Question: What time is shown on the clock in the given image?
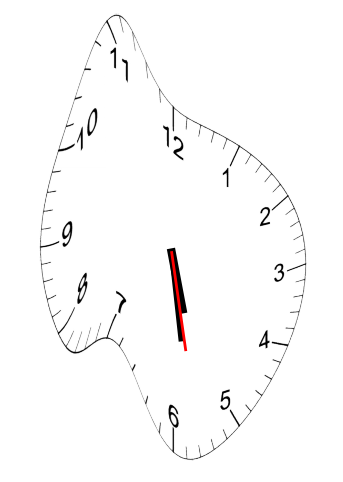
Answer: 05:28:28